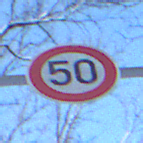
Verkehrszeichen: Geschwindigkeit50
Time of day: MorningAfternoon
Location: Outdoor (Nature)
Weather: Clear
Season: Winter
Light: Natural